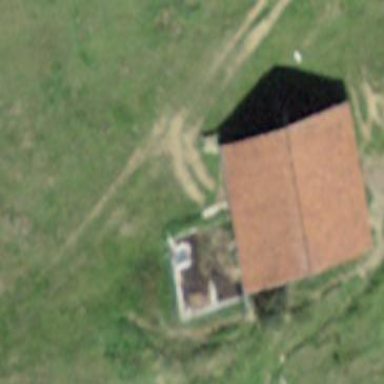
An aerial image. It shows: Barn.